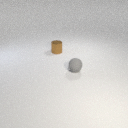
small brown metal cylinder to the left of small gray rubber sphere